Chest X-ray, AP view. Patient: 61 years old, sex M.
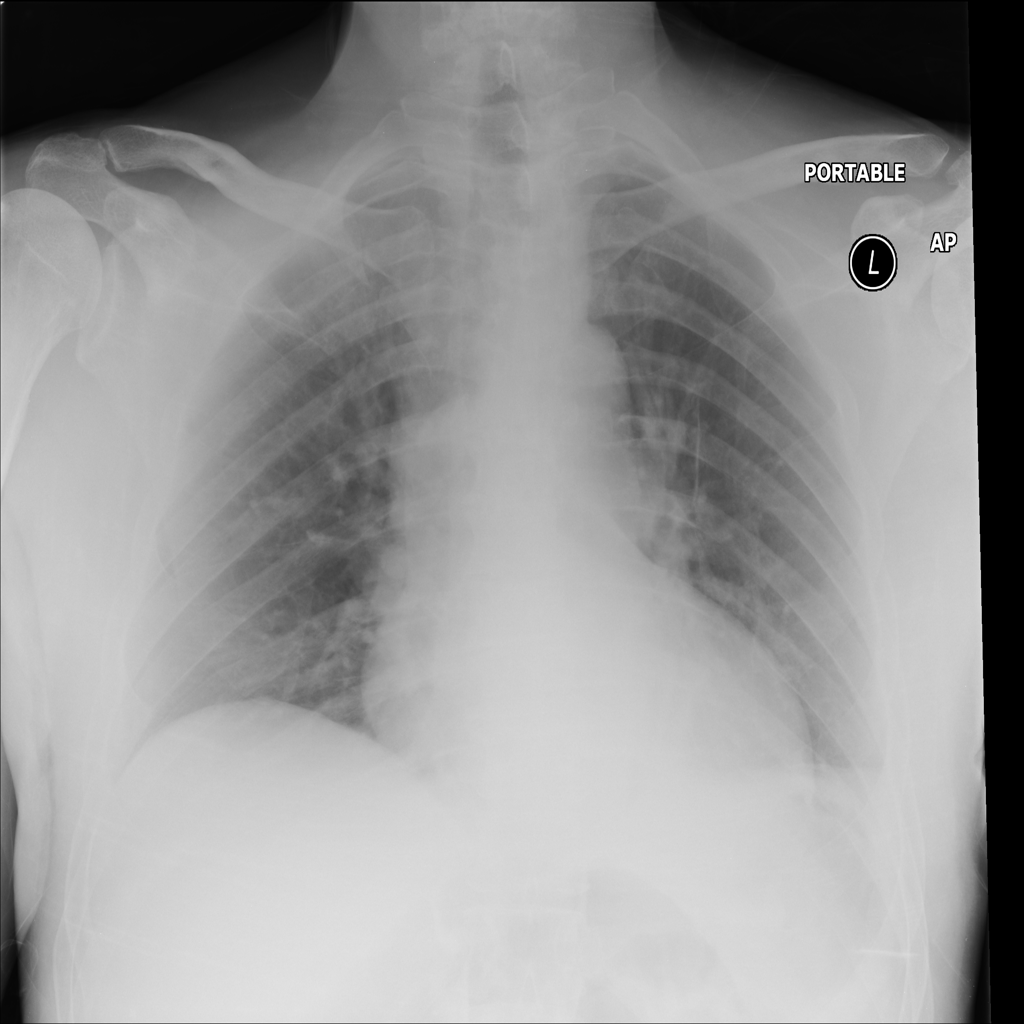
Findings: Effusion, Infiltration